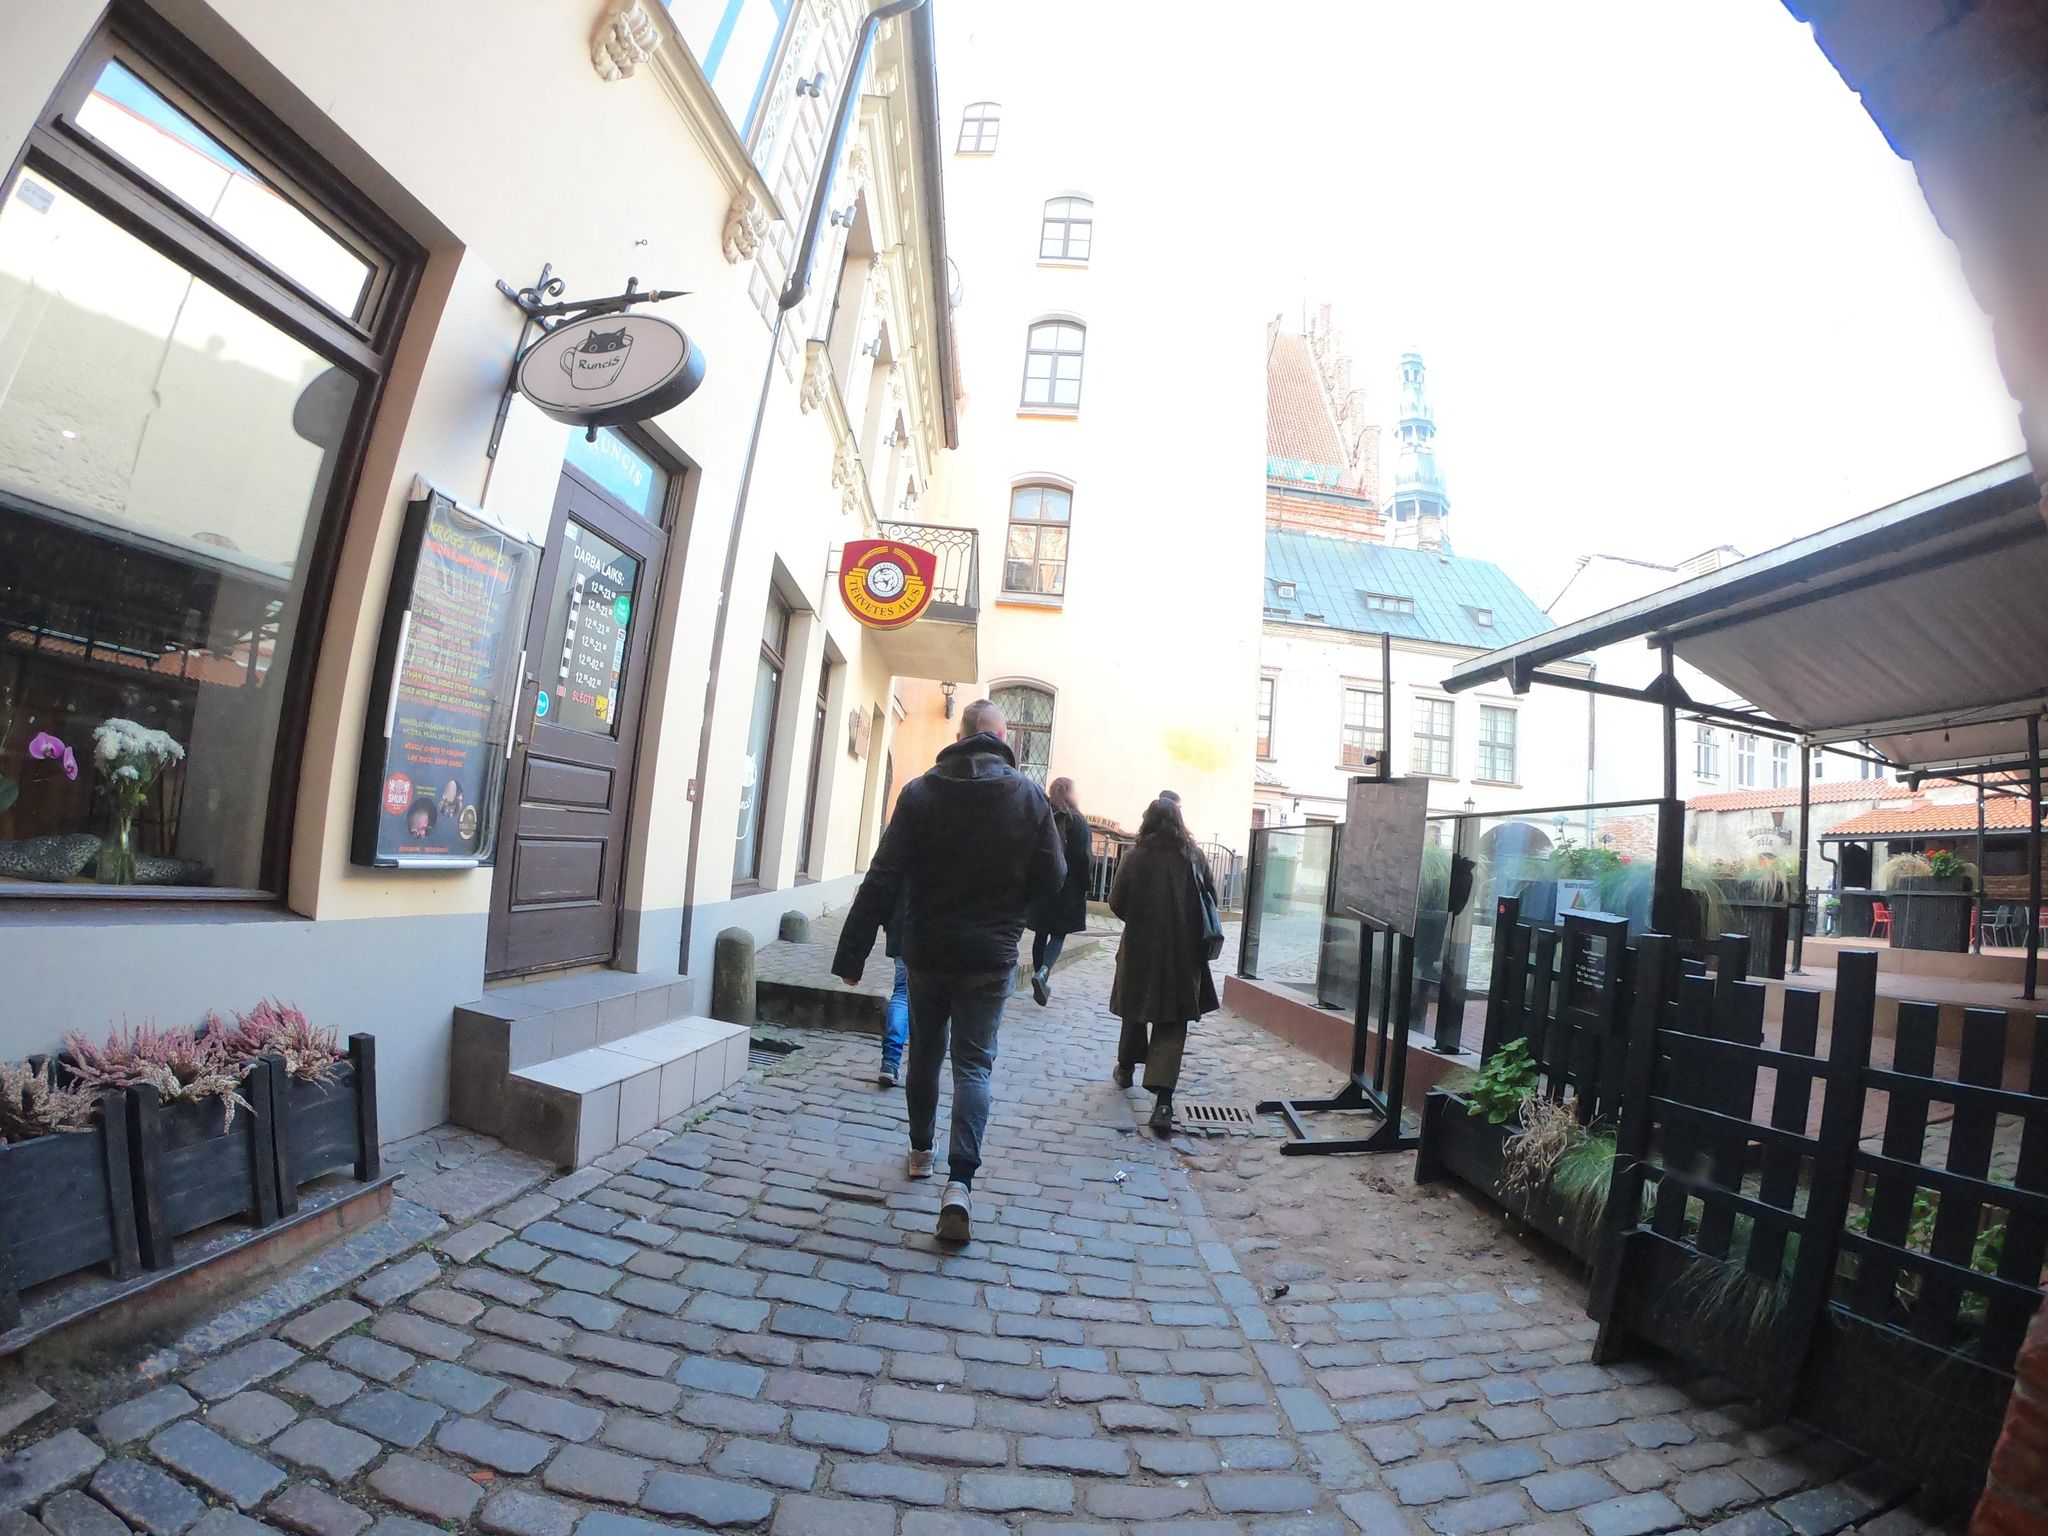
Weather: clear
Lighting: day
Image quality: good
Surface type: walking surface
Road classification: footway, pedestrian, living_street
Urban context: urban centre
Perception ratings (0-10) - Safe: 7.91, Lively: 6.78, Beautiful: 3.26, Boring: 3.19, Depressing: 4.72, Wealthy: 8.16